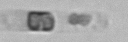
Label: Skeletonema